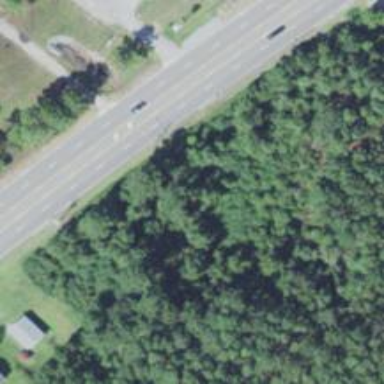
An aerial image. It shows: Trunk highway.